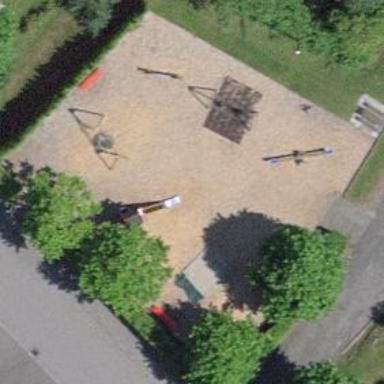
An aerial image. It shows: Playground area for leisure land.